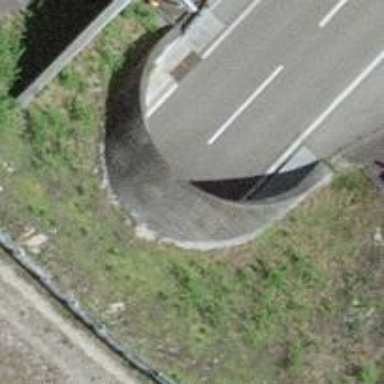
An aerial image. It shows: Motorway that passes through tunnel.